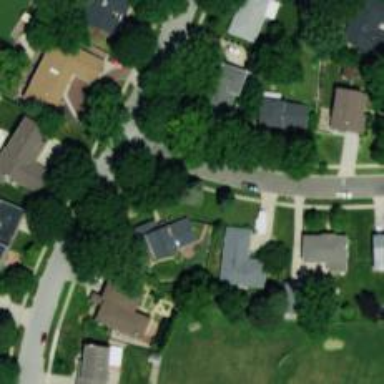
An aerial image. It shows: Neighborhood.